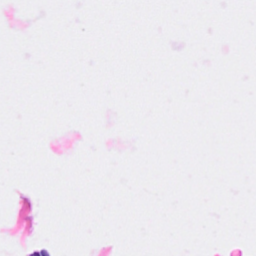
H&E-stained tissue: Breast